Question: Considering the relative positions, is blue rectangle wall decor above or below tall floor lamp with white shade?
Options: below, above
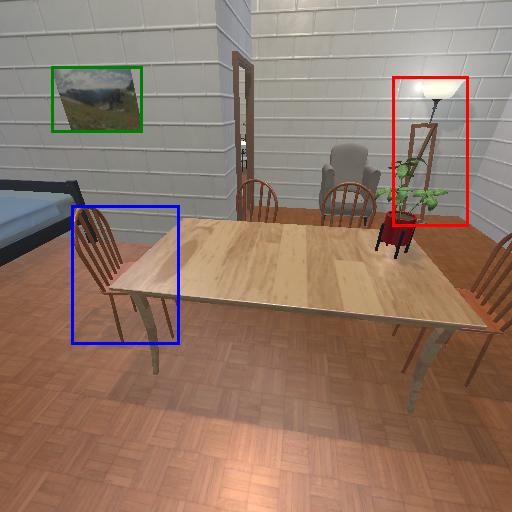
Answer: below